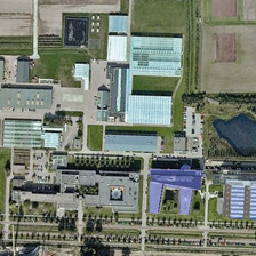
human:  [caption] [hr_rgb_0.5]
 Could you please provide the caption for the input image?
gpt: There is a grass in the school.

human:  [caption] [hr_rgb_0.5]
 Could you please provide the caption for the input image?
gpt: There are patches of grass in the school.

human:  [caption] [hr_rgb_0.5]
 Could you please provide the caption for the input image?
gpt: I have grass stains in school.

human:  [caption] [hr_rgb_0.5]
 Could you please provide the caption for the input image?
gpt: There are patches of grass at school.

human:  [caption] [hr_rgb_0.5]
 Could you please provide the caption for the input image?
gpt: There are patches of grass in the school.